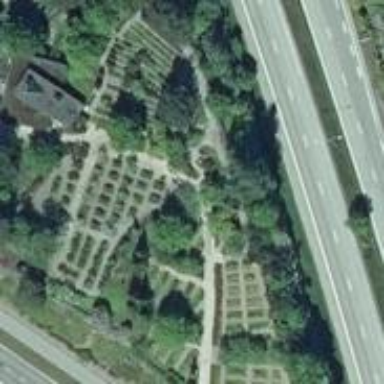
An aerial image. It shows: Memorial site with historic significance.